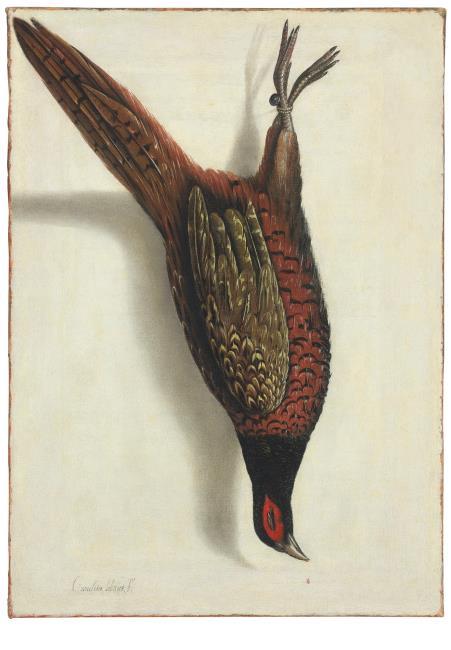
Title: Trompe l'oeil met een dode fazant
Artist: Cornelis Biltius
Earliest date: 1670
Latest date: 1680
Genre: painting
Keywords: game piece (still life), trompe-l'oeil (still life), hanging fowl (game), pheasant